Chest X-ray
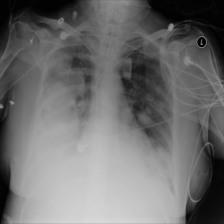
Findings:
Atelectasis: negative
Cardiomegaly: negative
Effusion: negative
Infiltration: negative
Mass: positive
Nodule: negative
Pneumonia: negative
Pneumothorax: negative
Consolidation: negative
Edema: negative
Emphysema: negative
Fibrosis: negative
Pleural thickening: negative
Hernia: negative